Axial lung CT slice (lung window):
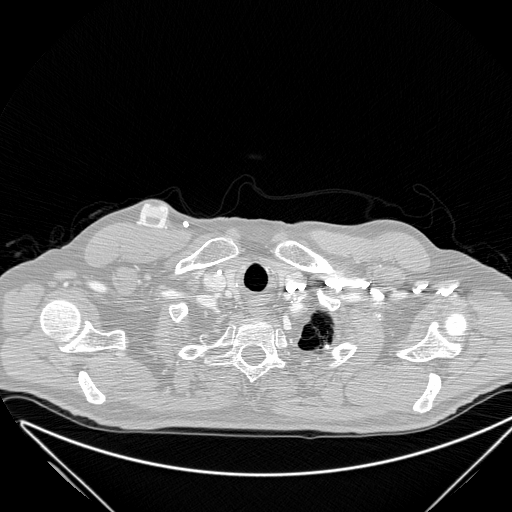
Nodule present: no